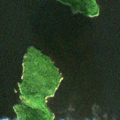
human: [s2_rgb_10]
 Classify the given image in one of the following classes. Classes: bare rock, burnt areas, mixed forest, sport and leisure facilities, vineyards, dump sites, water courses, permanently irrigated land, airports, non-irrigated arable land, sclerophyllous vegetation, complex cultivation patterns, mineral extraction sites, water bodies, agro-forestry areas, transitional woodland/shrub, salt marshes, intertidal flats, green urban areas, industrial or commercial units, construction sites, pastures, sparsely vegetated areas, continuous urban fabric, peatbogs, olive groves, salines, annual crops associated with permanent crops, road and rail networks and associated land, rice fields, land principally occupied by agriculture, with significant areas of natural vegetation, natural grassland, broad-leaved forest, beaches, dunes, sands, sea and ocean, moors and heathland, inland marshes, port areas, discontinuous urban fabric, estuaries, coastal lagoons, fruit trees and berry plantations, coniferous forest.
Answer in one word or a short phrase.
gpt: coniferous forest, water bodies